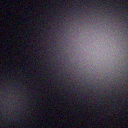
Screen state: off